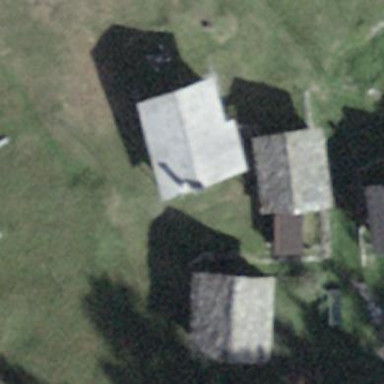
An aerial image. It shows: Simple and straightforward house.